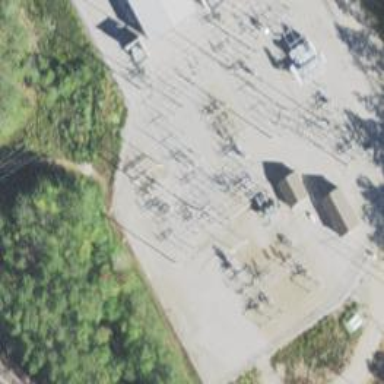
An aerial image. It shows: Switch used for power control.